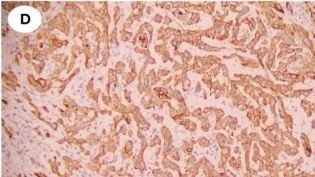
Immunohistochemical staining of the SRCC. (D) showed the spindle tumor cells were cytoplasmic positive for CK.
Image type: pathology (immunostaining)